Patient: sex M, age 48
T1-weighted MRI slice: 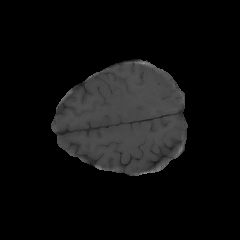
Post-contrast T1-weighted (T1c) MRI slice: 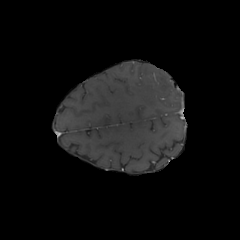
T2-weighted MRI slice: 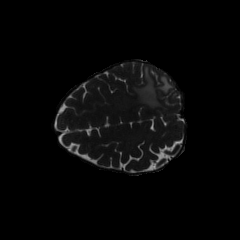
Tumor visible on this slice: yes
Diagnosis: Glioblastoma, IDH-wildtype
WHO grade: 4